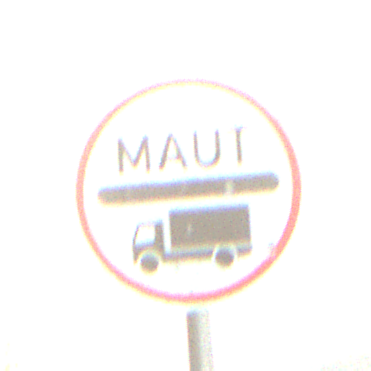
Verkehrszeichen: Mautpflicht
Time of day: SunriseSunset
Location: Outdoor (Nature)
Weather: PartlyCloudy
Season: NotSpecified
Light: Natural